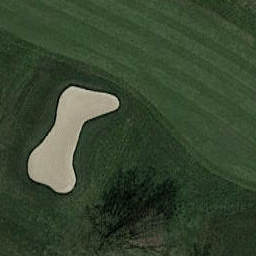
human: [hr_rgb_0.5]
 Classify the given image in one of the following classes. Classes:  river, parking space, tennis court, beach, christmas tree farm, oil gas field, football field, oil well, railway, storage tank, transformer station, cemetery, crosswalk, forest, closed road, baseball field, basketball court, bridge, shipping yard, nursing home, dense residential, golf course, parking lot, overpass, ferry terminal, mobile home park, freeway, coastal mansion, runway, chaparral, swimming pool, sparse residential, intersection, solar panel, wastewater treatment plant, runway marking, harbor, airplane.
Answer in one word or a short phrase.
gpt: golf course